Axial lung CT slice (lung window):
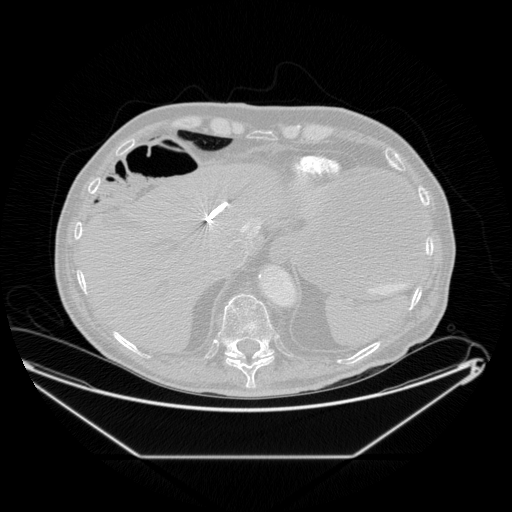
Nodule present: no